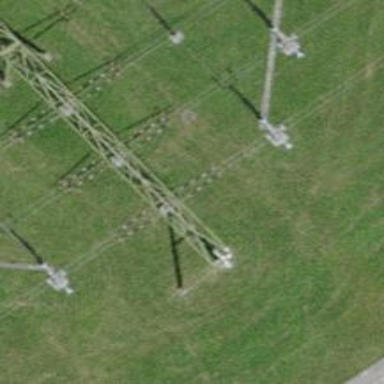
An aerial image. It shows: Insulator used in power systems.